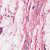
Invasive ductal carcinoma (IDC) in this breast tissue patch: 0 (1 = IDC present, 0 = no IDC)